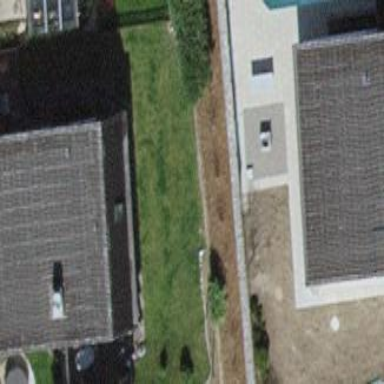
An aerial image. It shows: Building with tiled roof.